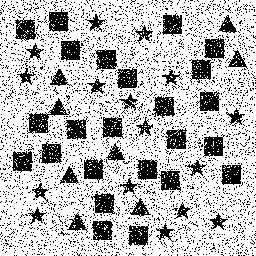
Squares: 24
Triangles: 8
Stars: 16
Total shapes: 48